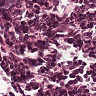
Metastatic tissue present: no